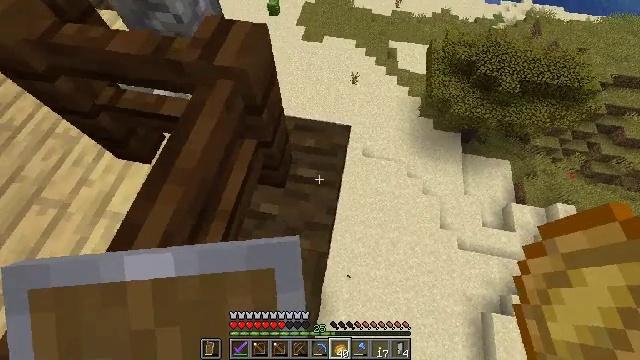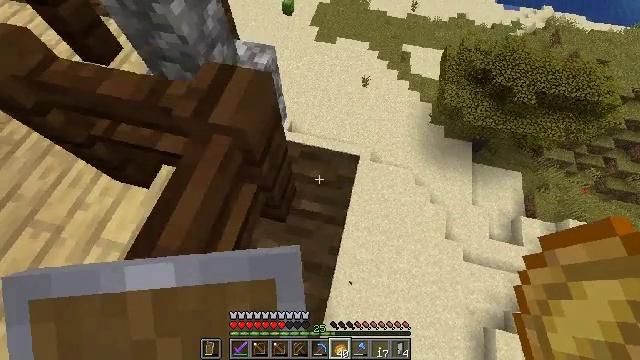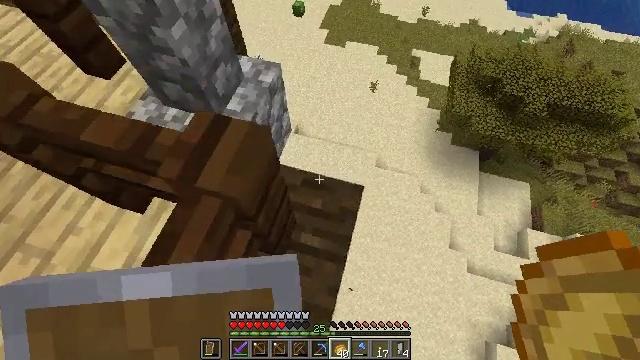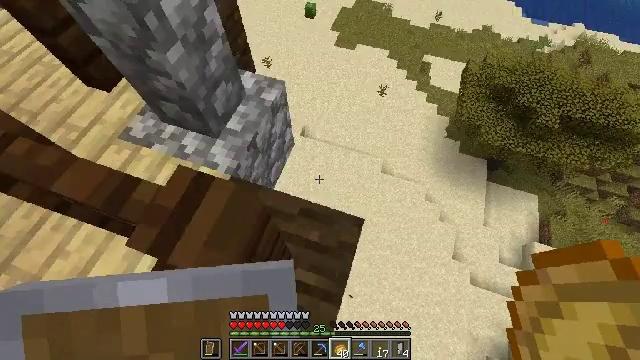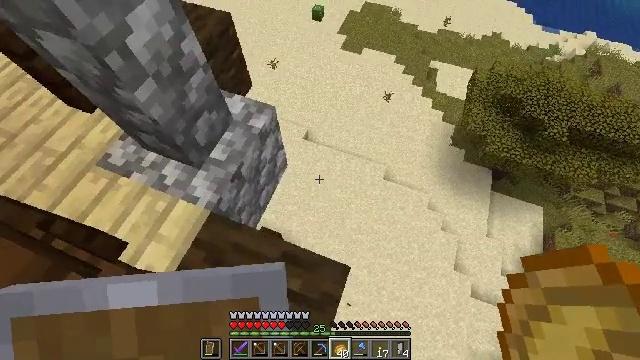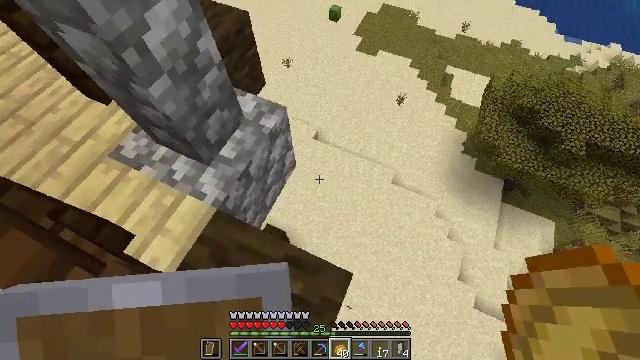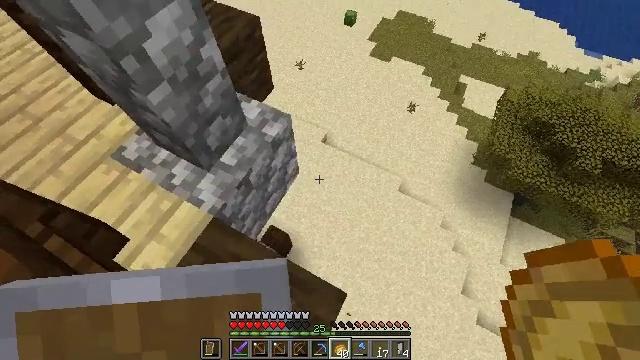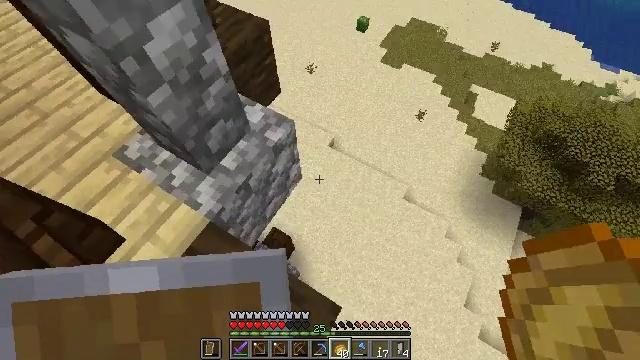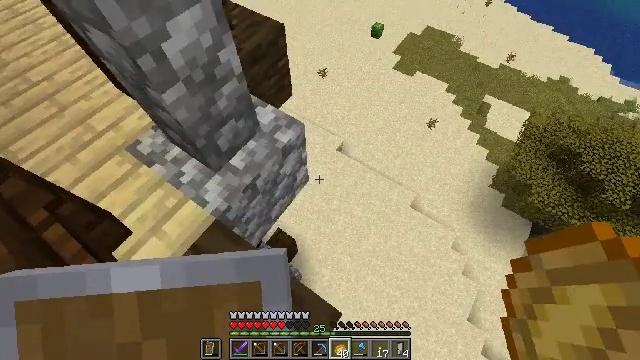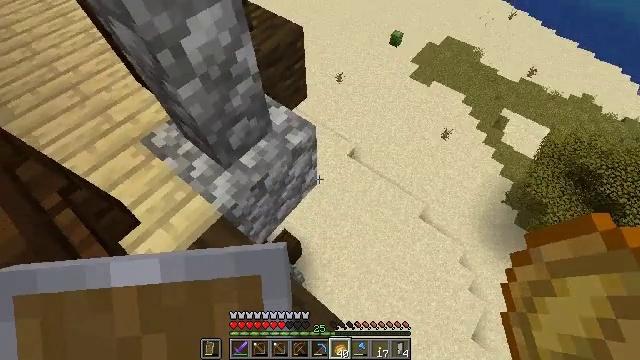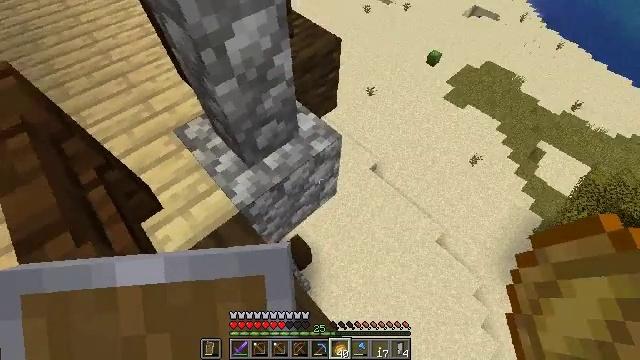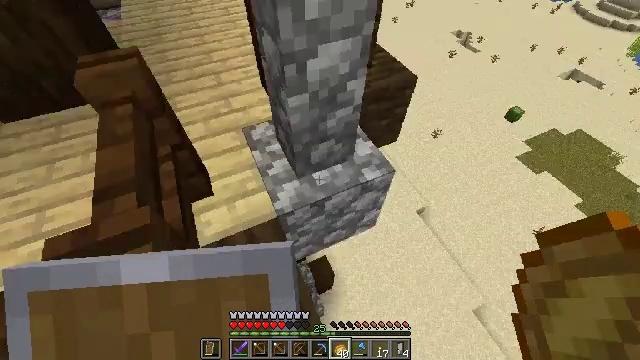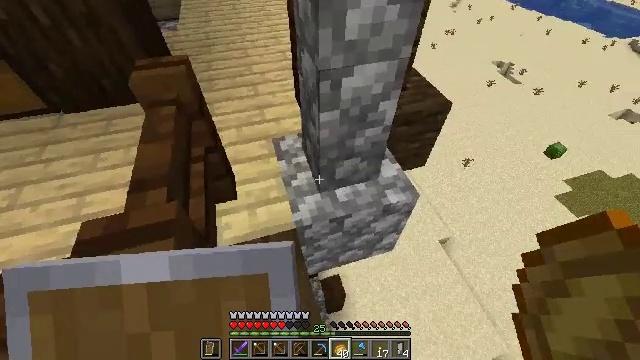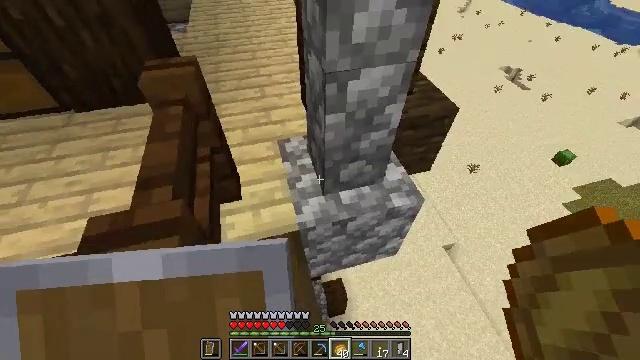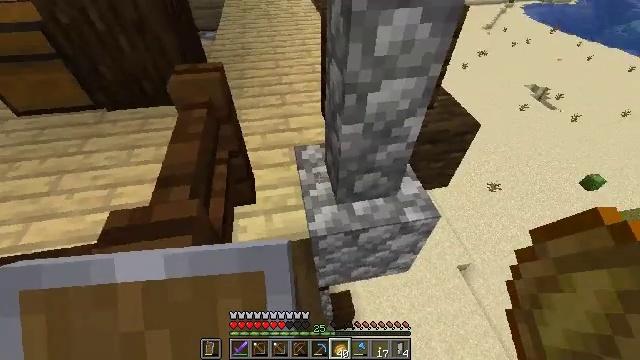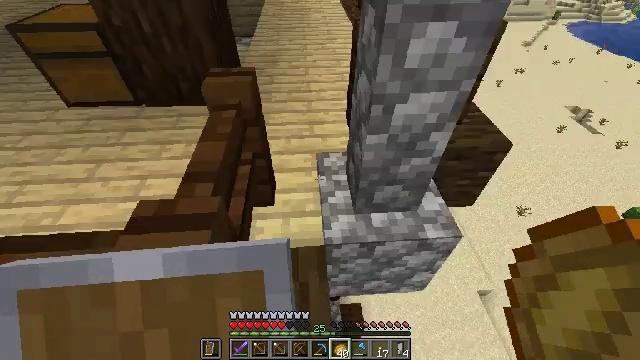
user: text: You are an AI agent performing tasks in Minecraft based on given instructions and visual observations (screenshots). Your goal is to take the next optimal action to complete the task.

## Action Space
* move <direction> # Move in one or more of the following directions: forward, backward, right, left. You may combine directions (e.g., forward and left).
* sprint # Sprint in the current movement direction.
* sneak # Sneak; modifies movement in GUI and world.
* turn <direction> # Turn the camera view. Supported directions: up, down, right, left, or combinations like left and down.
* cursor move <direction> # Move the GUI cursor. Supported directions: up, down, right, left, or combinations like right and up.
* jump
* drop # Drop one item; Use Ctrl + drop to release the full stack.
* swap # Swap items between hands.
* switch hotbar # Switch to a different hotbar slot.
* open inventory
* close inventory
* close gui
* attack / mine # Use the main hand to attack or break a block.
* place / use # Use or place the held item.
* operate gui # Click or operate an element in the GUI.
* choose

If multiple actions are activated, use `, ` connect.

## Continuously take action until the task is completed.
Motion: motion action
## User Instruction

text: Mine the white wall banner from the wall.
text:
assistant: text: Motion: move forward, turn left
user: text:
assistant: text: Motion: move forward, turn left
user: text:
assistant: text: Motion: move forward, turn left
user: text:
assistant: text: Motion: move forward, turn left
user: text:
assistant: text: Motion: turn left
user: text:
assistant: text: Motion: turn left
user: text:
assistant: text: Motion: turn left
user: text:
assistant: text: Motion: turn left
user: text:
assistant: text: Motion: turn left
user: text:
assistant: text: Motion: turn left and up
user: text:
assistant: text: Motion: turn left and up
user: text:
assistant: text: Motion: turn left and up
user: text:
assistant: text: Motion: turn left
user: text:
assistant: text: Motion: turn left and up
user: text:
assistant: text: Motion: turn left and up
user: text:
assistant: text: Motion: move forward, turn left
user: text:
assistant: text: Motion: move forward, turn left and up
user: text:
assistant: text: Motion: move forward, turn left and up
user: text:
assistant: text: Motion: move forward
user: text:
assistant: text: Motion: move forward
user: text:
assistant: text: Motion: move forward
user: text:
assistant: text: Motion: move forward
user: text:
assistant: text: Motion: move forward and move right
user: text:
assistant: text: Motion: move forward and move right
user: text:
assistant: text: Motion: move forward and move right
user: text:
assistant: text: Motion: move forward
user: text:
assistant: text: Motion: move forward
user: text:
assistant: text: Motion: move forward
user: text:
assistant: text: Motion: move forward
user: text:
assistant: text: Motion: move forward